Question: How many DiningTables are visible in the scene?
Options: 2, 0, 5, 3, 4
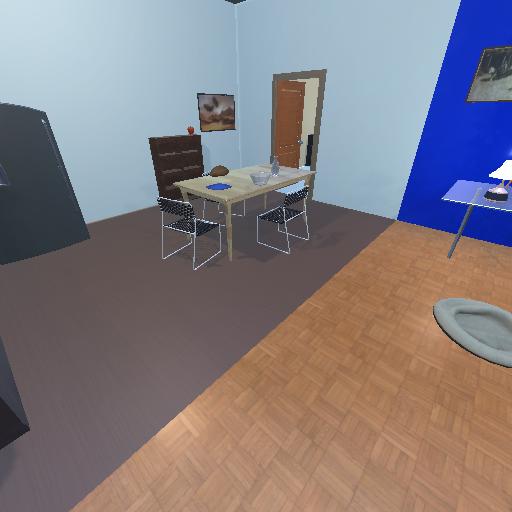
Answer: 2